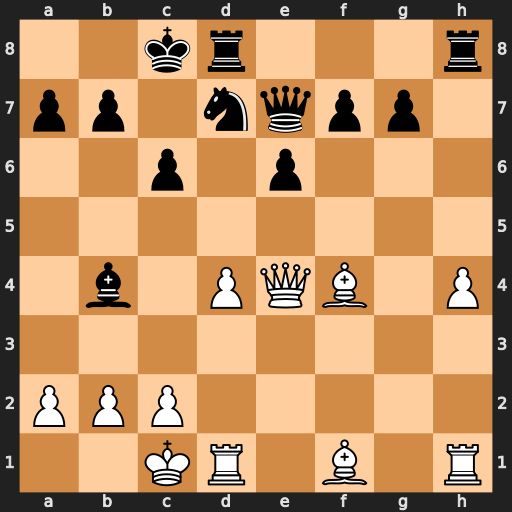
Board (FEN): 2kr3r/pp1nqpp1/2p1p3/8/1b1PQB1P/8/PPP5/2KR1B1R
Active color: w
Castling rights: -
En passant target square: -
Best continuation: Qxc6+ bxc6 Ba6#